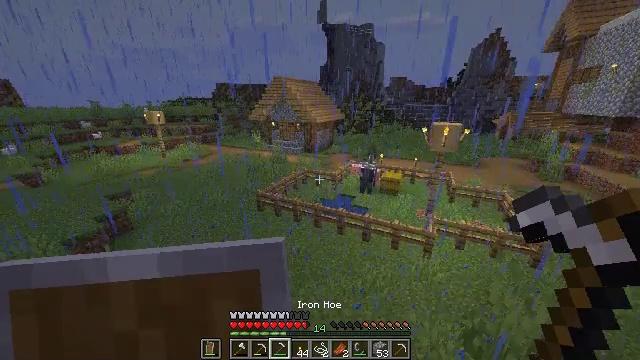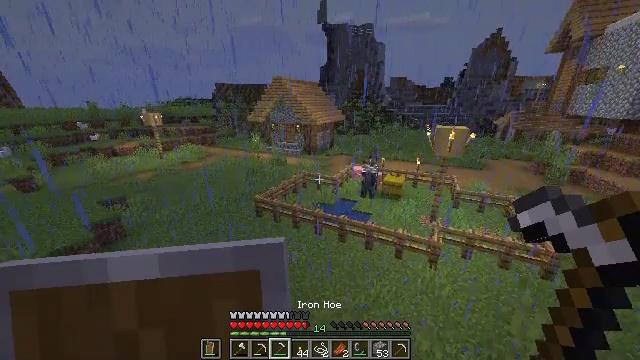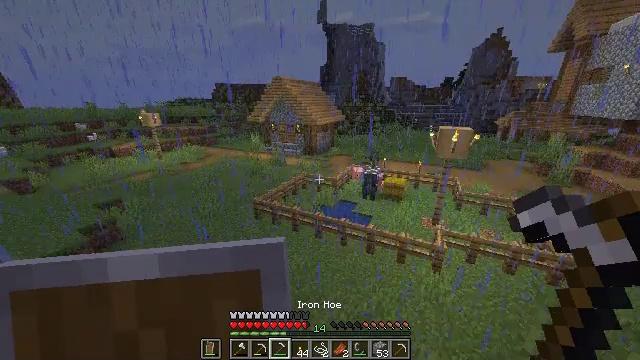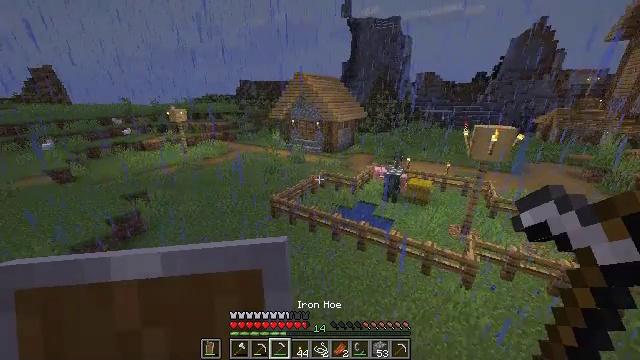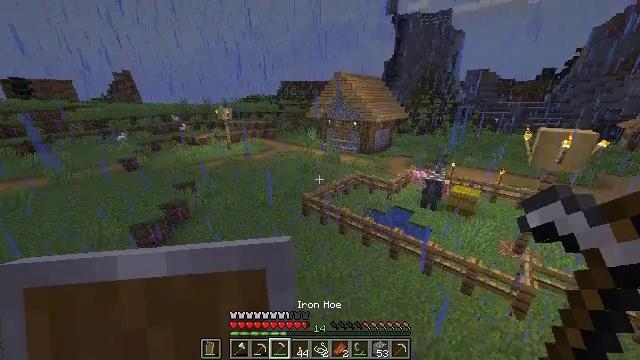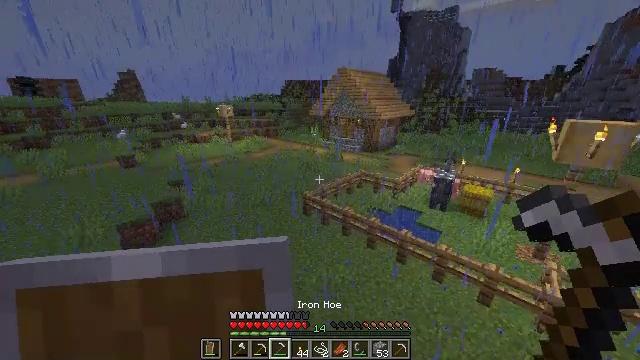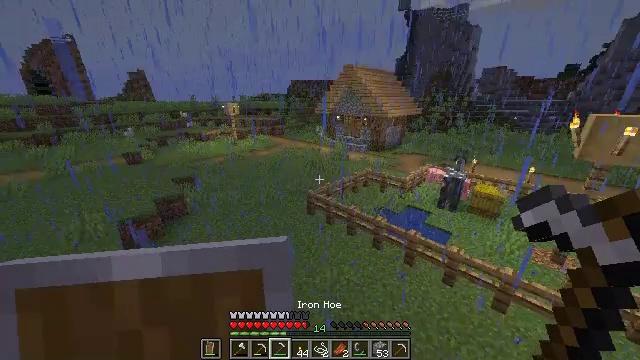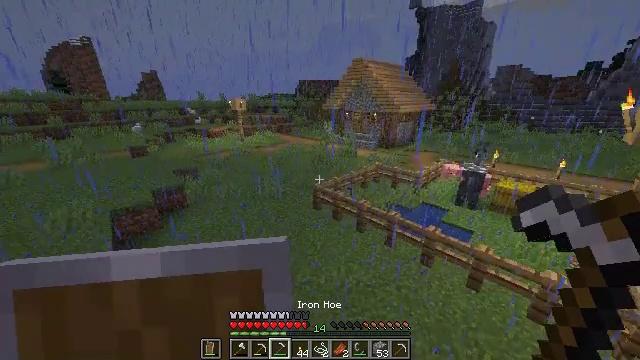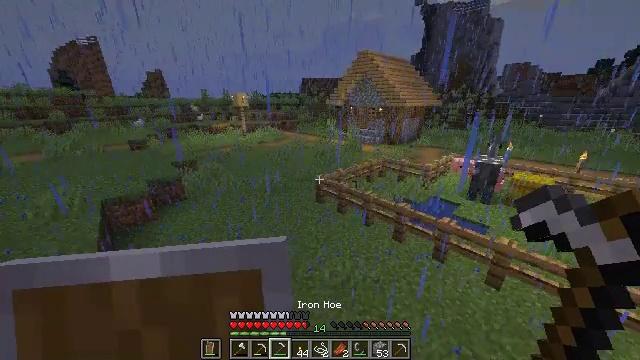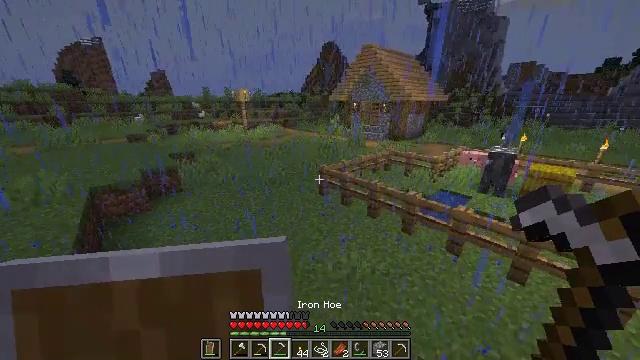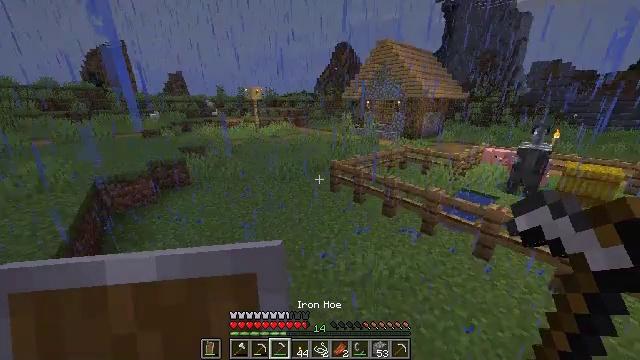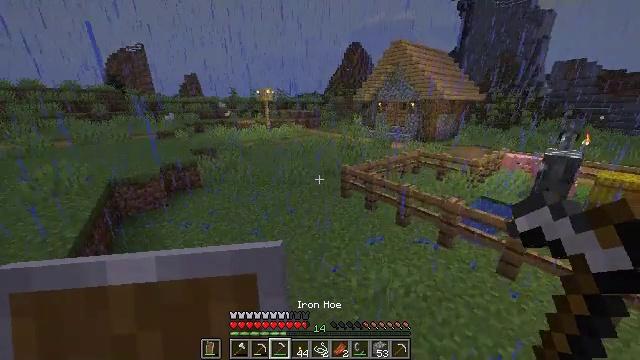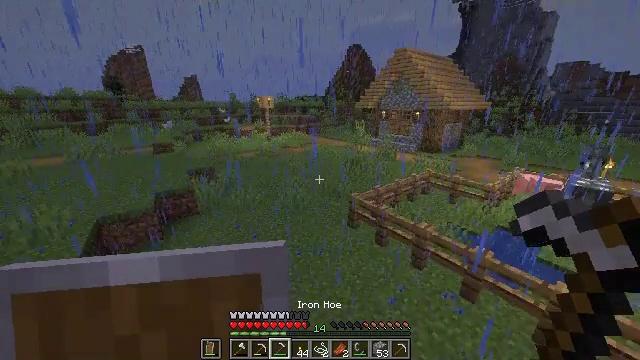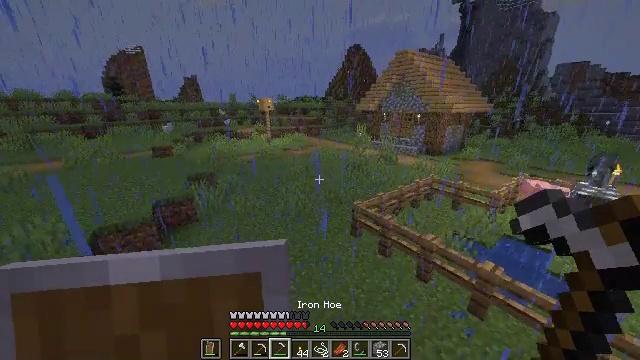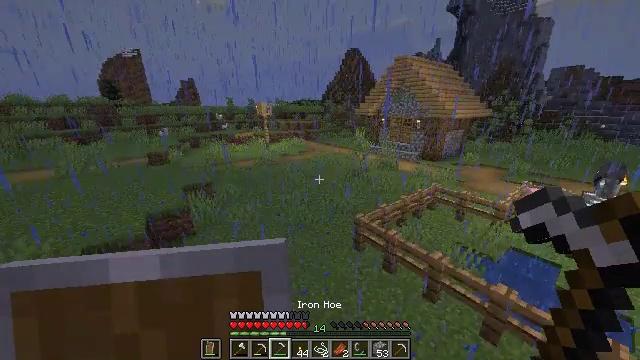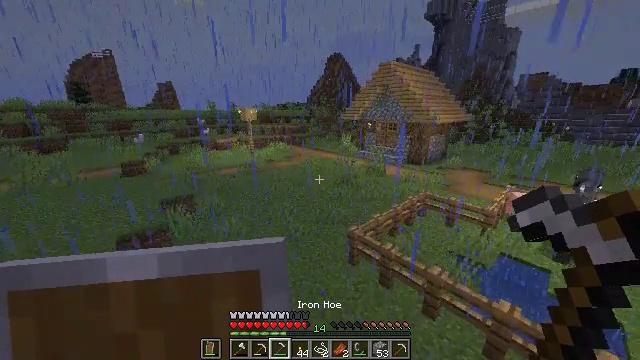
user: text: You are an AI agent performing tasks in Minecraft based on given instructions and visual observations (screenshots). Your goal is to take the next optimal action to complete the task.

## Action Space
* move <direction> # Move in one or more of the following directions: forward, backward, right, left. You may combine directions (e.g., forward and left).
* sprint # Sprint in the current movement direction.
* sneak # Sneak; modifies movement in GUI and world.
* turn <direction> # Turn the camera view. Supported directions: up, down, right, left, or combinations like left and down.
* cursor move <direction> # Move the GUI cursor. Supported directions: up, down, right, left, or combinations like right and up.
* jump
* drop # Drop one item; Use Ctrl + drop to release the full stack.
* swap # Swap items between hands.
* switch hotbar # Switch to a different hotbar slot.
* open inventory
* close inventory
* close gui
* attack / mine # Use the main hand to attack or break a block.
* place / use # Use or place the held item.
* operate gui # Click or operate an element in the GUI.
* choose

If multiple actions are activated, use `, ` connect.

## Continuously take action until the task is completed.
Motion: motion action
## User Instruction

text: Destroy the yellow bed to recycle it.
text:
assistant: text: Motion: move forward, sprint, jump
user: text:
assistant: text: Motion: move forward, sprint, jump
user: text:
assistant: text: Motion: move forward, sprint, turn left, jump
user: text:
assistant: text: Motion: move forward and move left, sprint, turn left, jump
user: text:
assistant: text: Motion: move forward and move left, sprint, jump
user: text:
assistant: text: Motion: move forward and move left, sprint, turn left, jump
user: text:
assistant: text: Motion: move forward and move left, sprint, turn left, jump
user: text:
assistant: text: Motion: move forward and move left, sprint, jump
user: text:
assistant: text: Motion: move forward and move left, sprint, jump
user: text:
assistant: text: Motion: move forward and move left, sprint, turn left, jump
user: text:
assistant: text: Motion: move forward and move left, sprint, turn left, jump
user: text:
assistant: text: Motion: move forward and move left, sprint, jump
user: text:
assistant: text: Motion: move forward and move left, sprint, jump
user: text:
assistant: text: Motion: move forward and move left, sprint, jump
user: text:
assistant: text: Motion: move forward and move left, sprint, turn right, jump
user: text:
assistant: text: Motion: move forward and move left, sprint, turn right, jump
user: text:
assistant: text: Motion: move forward and move left, sprint, turn right, jump
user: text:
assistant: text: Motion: move forward and move left, sprint, jump
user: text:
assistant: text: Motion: move forward, sprint, turn right, jump
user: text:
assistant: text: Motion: move forward, sprint, jump
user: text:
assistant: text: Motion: move forward, sprint, jump
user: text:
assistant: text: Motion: move forward, sprint, jump
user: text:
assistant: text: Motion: move forward, sprint, turn right and up, jump
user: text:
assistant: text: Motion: move forward, sprint, turn right and up, jump
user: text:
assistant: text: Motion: move forward, sprint, turn right and up, jump
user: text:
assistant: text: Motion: move forward, sprint, jump
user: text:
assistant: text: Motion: move forward, sprint, jump
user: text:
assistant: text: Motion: move forward, sprint, jump
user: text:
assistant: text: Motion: move forward, sprint, jump
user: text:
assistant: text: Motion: move forward, sprint, jump